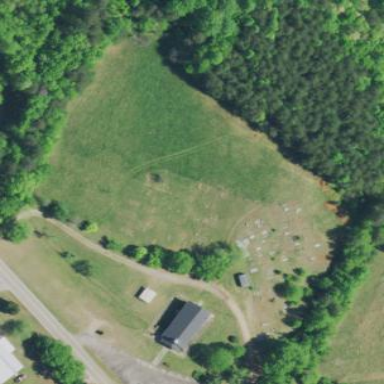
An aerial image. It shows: Graveyard.